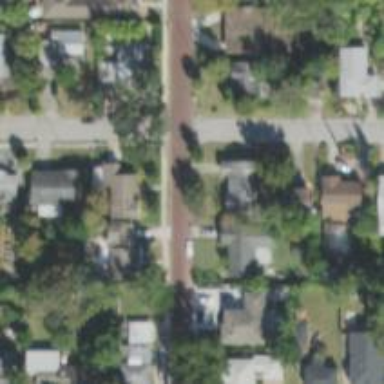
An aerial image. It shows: Residential road with sidewalk on the left.